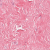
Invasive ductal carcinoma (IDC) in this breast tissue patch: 0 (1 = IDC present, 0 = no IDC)